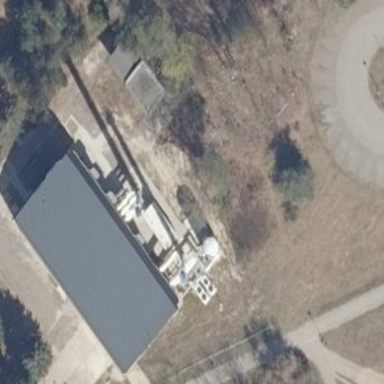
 generating electricity. The roof has saltbox shape."